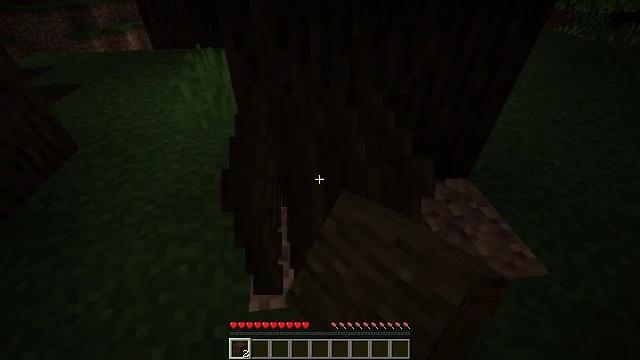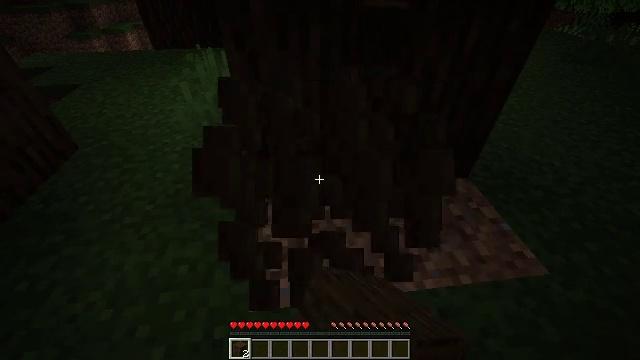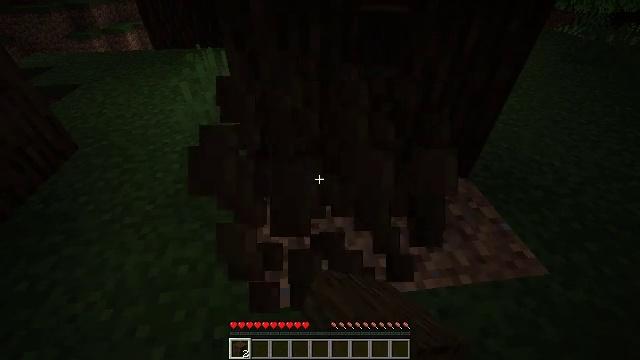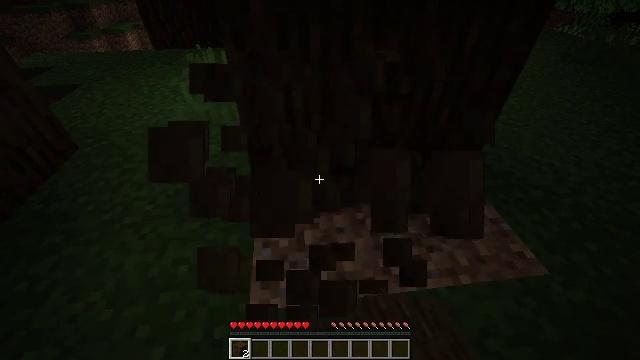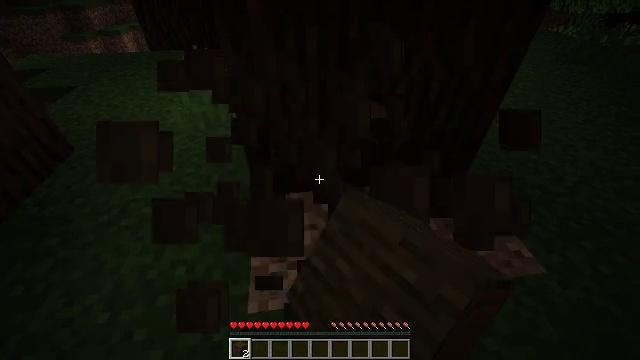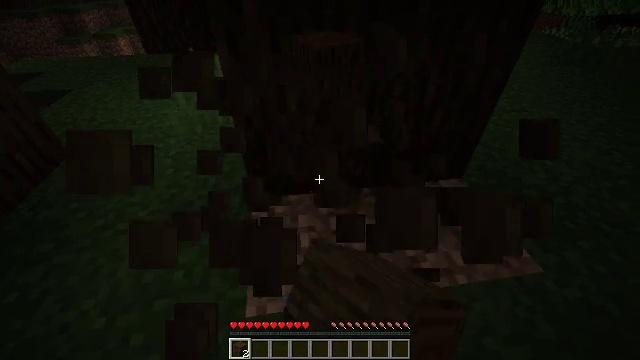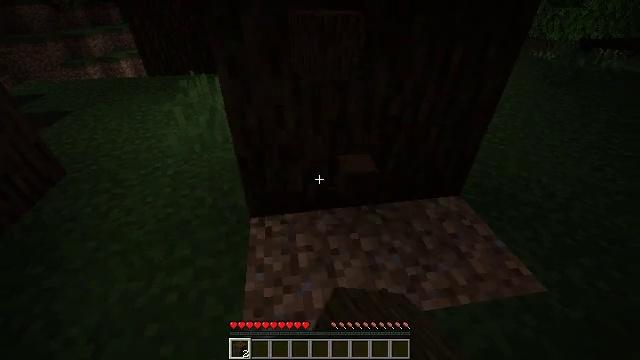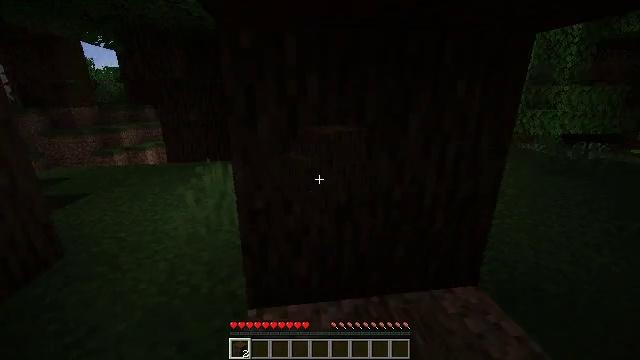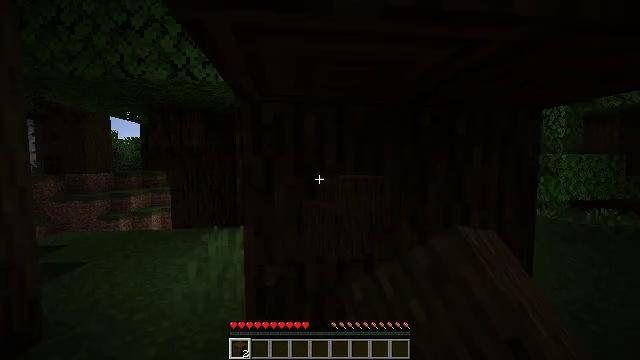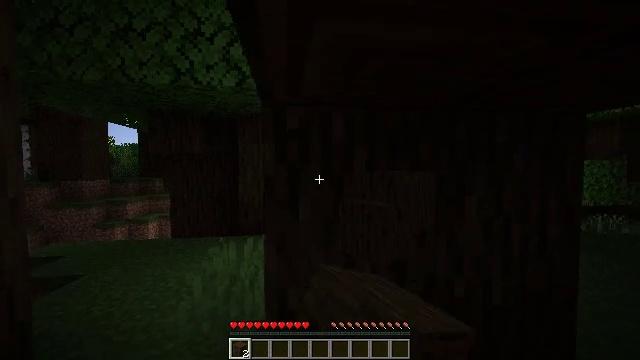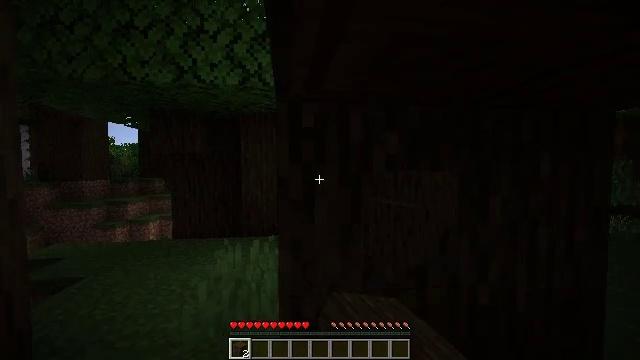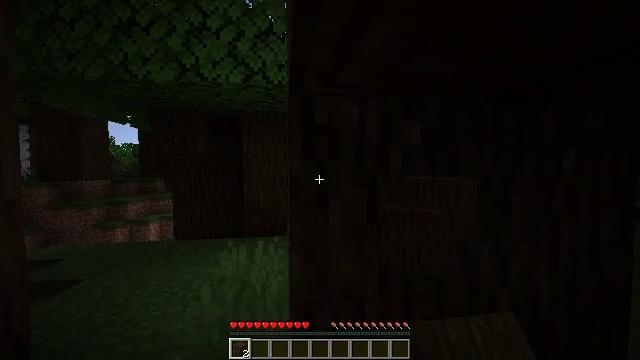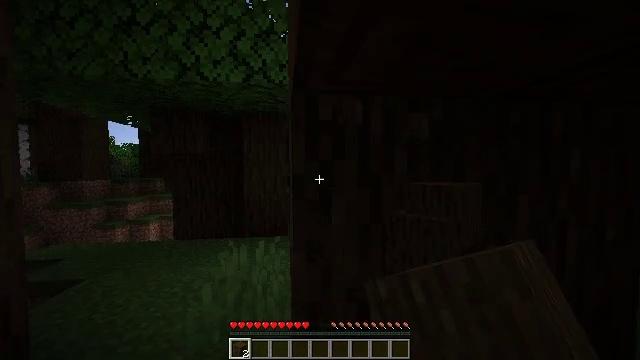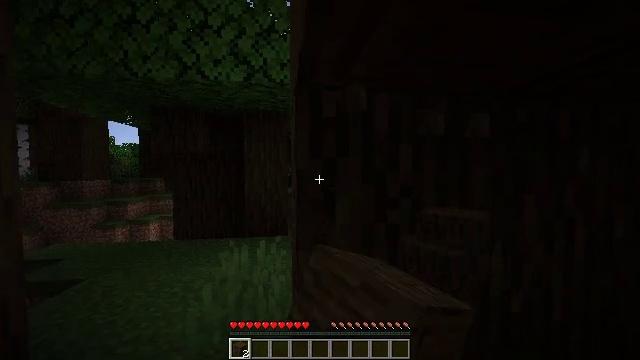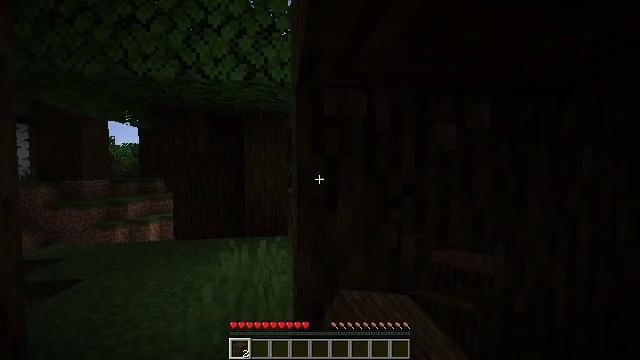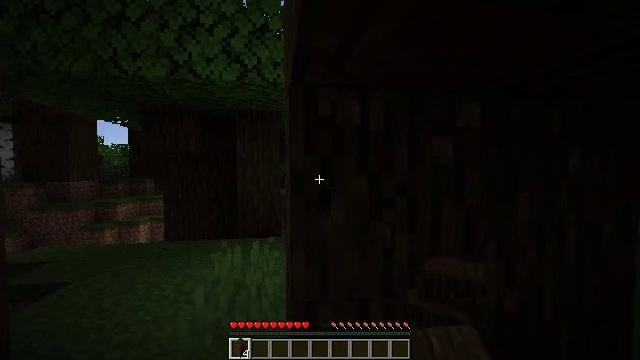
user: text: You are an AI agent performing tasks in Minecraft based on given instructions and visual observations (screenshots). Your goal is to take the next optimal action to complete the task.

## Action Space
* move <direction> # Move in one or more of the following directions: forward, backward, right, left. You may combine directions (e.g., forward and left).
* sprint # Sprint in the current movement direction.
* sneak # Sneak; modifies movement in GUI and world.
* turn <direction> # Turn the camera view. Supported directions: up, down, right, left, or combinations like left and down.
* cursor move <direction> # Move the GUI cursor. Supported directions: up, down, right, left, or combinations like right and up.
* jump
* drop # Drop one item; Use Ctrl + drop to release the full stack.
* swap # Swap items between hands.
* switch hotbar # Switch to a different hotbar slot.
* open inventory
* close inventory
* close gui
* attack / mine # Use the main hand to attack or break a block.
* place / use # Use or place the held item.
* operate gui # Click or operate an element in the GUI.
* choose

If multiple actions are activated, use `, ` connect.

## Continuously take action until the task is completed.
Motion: motion action
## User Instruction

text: Break the dark oak log in the forest.
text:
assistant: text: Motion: attack / mine
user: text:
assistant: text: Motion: attack / mine
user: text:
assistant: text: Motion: attack / mine
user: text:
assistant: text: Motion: attack / mine
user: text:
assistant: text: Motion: attack / mine
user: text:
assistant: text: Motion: turn up, attack / mine
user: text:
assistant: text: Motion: move forward and move left, turn left and up, attack / mine
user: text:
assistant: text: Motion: move forward and move left, turn up, attack / mine
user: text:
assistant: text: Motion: move forward and move left, turn up, attack / mine
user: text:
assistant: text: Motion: attack / mine
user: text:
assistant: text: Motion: attack / mine
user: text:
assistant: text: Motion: attack / mine
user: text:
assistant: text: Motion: attack / mine
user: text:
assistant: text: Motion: attack / mine
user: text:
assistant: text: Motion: turn right, attack / mine
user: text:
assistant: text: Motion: turn right, attack / mine
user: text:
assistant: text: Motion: turn right, attack / mine
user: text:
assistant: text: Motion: attack / mine
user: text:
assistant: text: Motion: attack / mine
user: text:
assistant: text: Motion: attack / mine
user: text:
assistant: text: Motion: attack / mine
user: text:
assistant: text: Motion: attack / mine
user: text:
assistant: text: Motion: attack / mine
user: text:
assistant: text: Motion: attack / mine
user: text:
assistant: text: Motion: attack / mine
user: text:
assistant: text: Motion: attack / mine
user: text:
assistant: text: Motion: attack / mine
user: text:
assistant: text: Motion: attack / mine
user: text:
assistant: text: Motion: attack / mine
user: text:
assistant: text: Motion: attack / mine